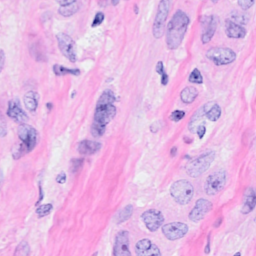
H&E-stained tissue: Breast